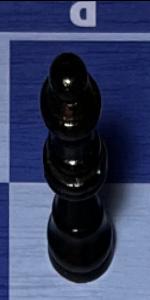
Label: Queen_Black